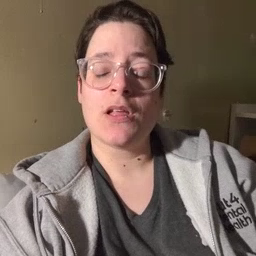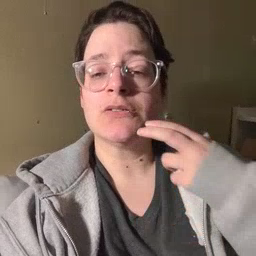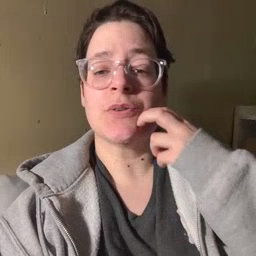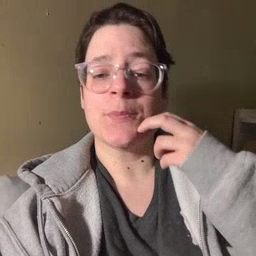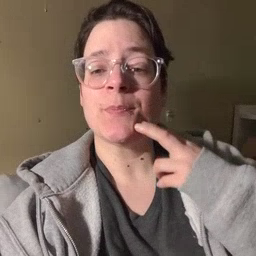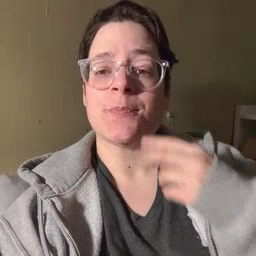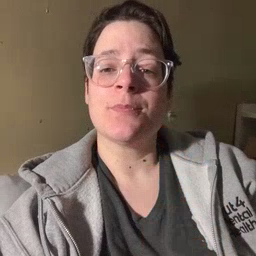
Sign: gum